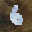
Label: 6